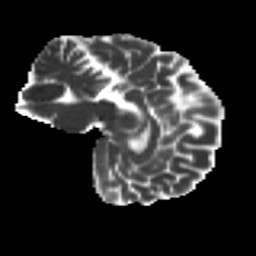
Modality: MD
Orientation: sagittal
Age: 42
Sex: female
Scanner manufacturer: ge
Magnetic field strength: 3 T
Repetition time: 7.8 s
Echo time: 0.0606 s